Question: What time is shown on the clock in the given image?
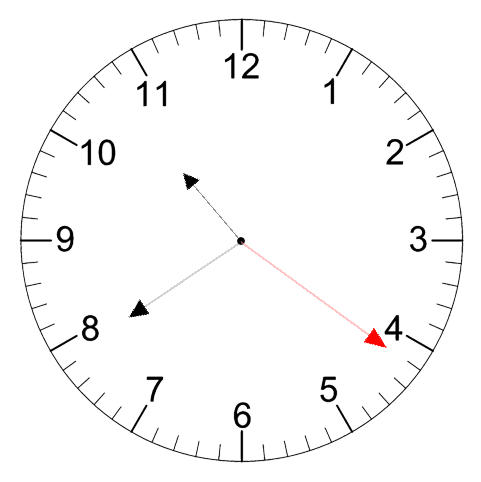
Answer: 10:39:21